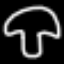
Label: mushroom